Question: I'm having an issue with embedding twitter onto a wordpress run site that I'm converting from HTML 5.
The problem I'm having is that the tweets are not in my custom font...

This is the HTML code that I can't target with any css, i'm using a custom font imported with css for all the text on the site.
'''
<article id="twitter">
<h3>Twitter:</h3>
Test tweet to get embedded code.
<a href="http://twitter.com/Max__Chandler/statuses/202020801917095939" class="aktt_tweet_time">28 mins ago
</a>
</article>
'''
PHP Code taken from Index.php
'''
<article id="twitter">
<h3>Twitter:</h3><?php aktt_latest_tweet(); ?>
</article>
'''
The css ID as shown in chrome is
'''
article#twitter (text)
'''
I've tried targeting: #twitter, html, body, text, (text), "".
Someone enligten me as to how I can get this peice of text to be displayed in the font that I've chosen - I'd like to just use CSS is possable to keep things simple!
URL:
<URL>
This is how the font is imported using CSS
'''
@font-face {
font-family: 'JosefinSansStdLight';
src: url('/wp-content/themes/1/JosefinSansStd-Light-webfont.eot');
src: url('/wp-content/themes/1/JosefinSansStd-Light-webfont.eot?#iefix') format('embedded-opentype'),
url('/wp-content/themes/1/JosefinSansStd-Light-webfont.woff') format('woff'),
url('/wp-content/themes/1/JosefinSansStd-Light-webfont.ttf') format('truetype'),
url('/wp-content/themes/1/JosefinSansStd-Light-webfont.svg#JosefinSansStdLight') format('svg');
font-weight: normal;
font-style: normal;
}
p, a, h1, h2, h3, h4, h5, h6{
font:'JosefinSansStdLight';
letter-spacing: 0.1em;
}
a{font:1.25em 'JosefinSansStdLight';}
p{font:1.2em 'JosefinSansStdLight';}
h1{font:3em 'JosefinSansStdLight';}
h2{font:2em 'JosefinSansStdLight';}
h3{font:1.25em 'JosefinSansStdLight';}
h4{font:18px/27px 'JosefinSansStdLight';}
h5{font:18px/27px 'JosefinSansStdLight';}
h6{font:18px/27px 'JosefinSansStdLight';}
'''
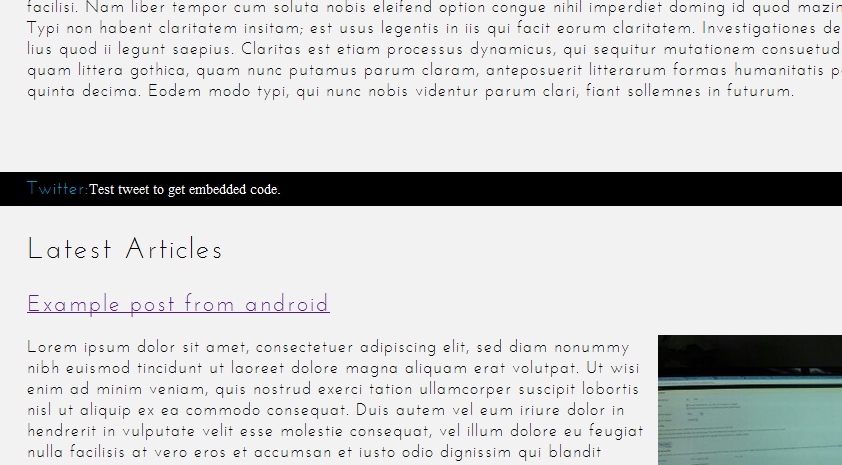
Answer: The CSS "font" property requires both the "font-size" and "font-family" values to be vaild. Several places in your CSS file, you have the following:
'''
font:'JosefinSansStdLight';
'''
This is not valid CSS because it does not include the "font-size" value. You should either include the size like you did for the a, p, h1, h2, h3, etc.:
'''
a{font:1.25em 'JosefinSansStdLight';}
p{font:1.2em 'JosefinSansStdLight';}
h1{font:3em 'JosefinSansStdLight';}
h2{font:2em 'JosefinSansStdLight';}
h3{font:1.25em 'JosefinSansStdLight';}
h4{font:18px/27px 'JosefinSansStdLight';}
h5{font:18px/27px 'JosefinSansStdLight';}
h6{font:18px/27px 'JosefinSansStdLight';}
'''
Or, you can change the "font" declarations to "font-family" declarations:
'''
font-family:'JosefinSansStdLight';
'''